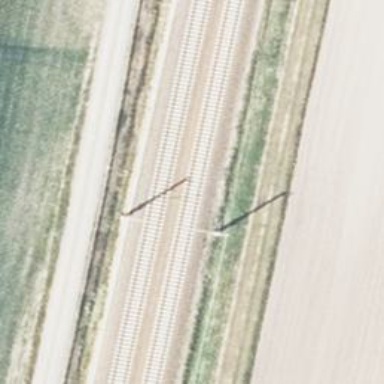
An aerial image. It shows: Milestone along the railway with catenary mast.